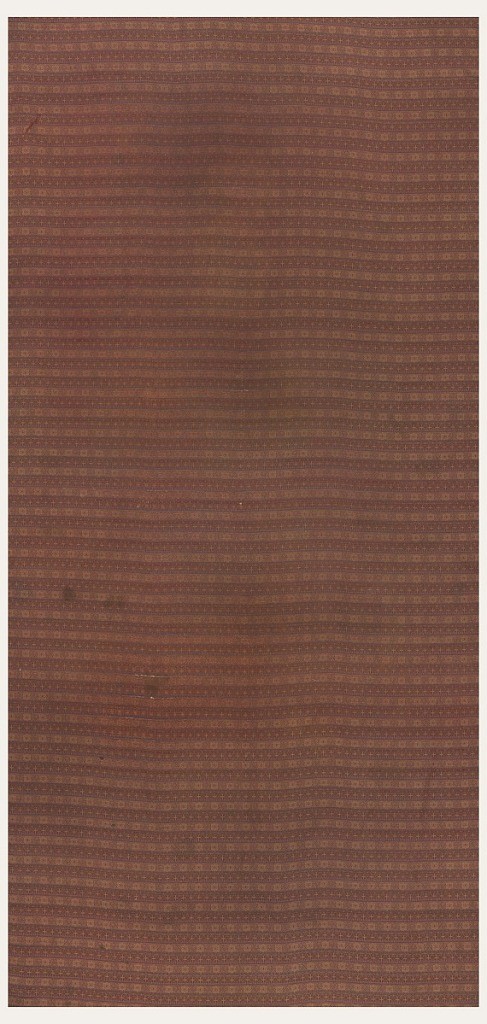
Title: Shawl
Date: late 19th century
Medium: Technique: machine woven
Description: Allover pattern of two alternating bands. Pattern derived from Spanish ornament of the 13th century. Dominant color is a shade of rose-red.